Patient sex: F
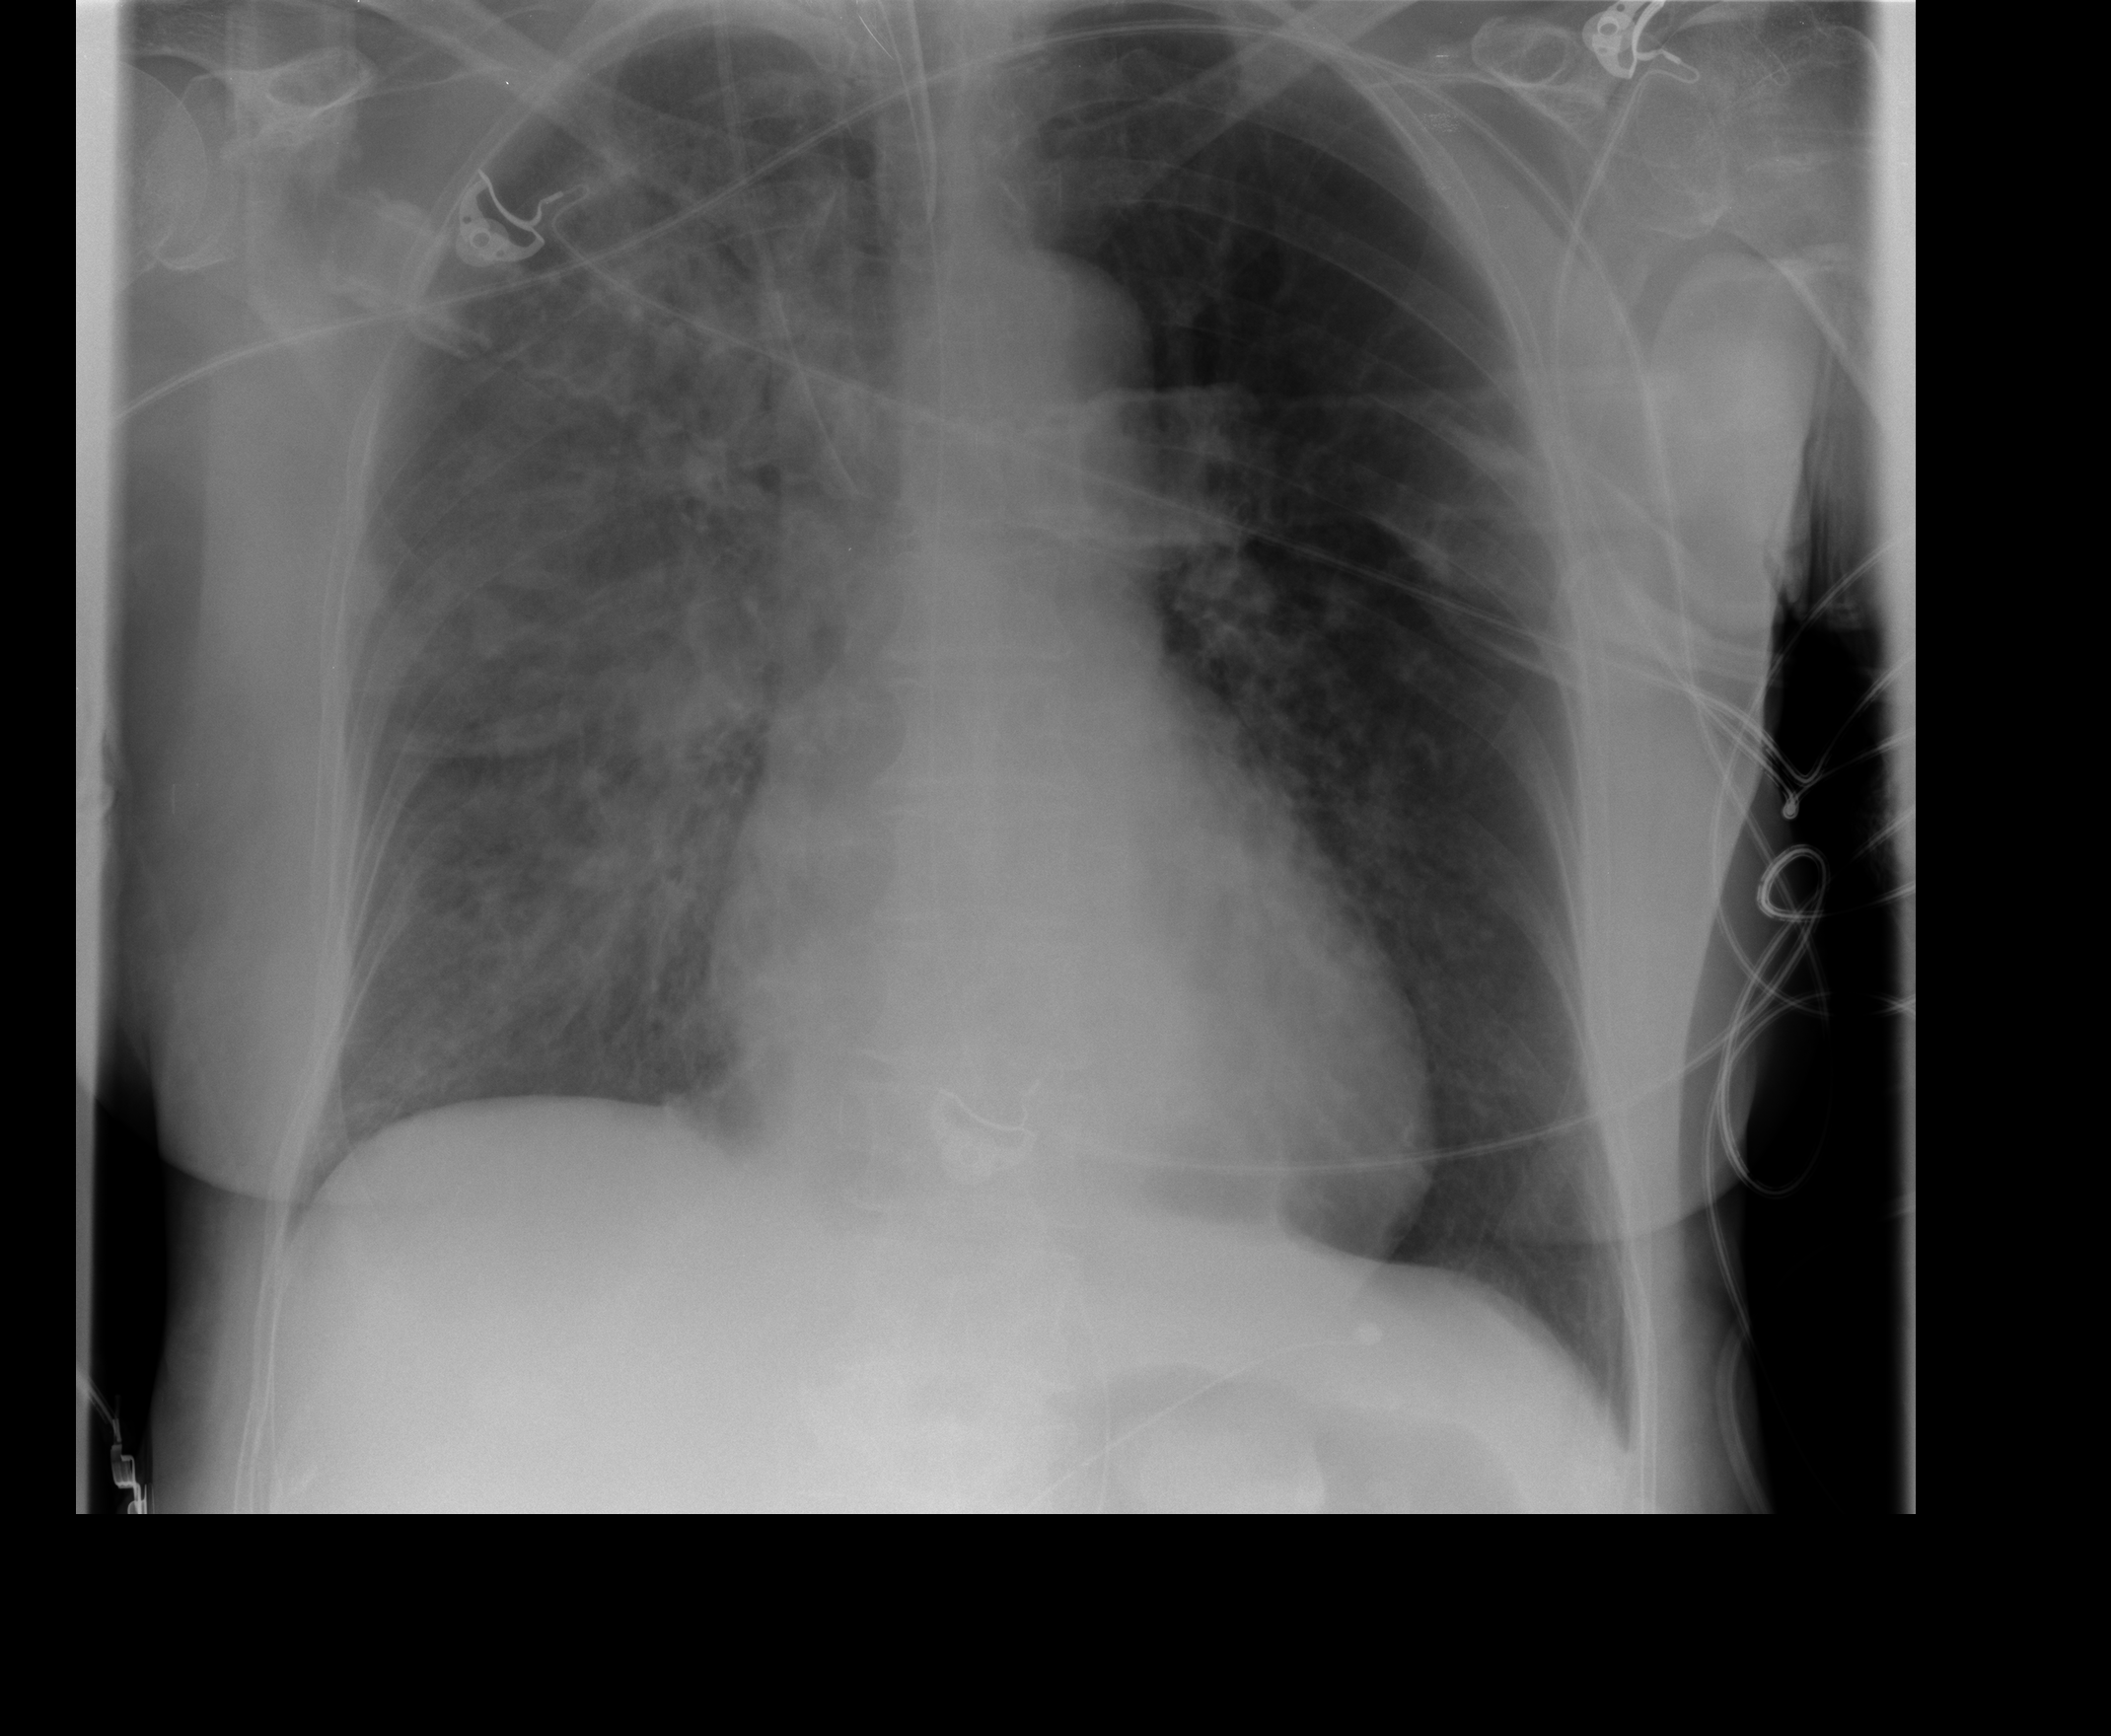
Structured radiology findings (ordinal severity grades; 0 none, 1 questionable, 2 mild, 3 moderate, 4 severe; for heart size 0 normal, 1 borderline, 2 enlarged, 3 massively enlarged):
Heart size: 0
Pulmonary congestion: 1
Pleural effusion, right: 0
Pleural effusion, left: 0
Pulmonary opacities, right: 3
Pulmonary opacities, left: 0
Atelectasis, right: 2
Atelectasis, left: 2